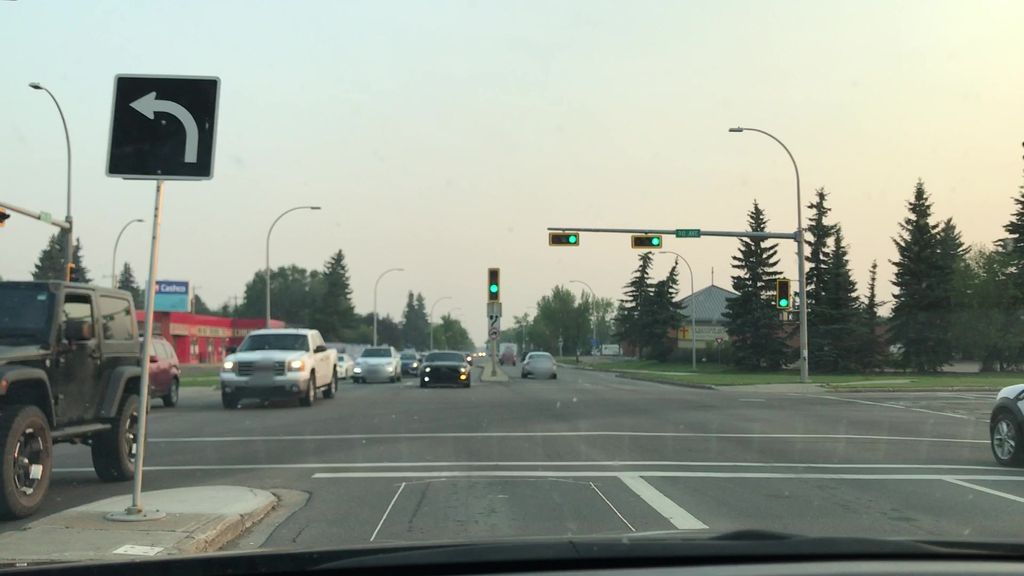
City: edmonton